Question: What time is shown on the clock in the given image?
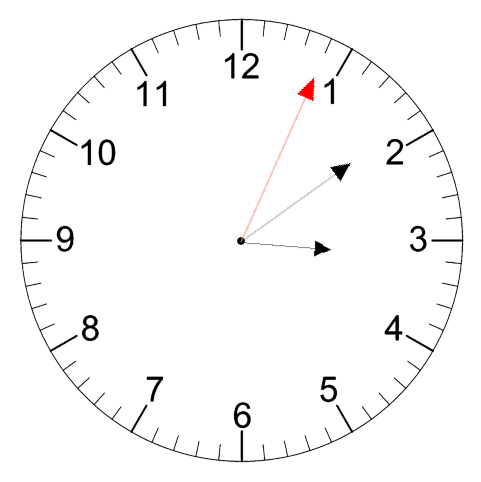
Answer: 03:09:04